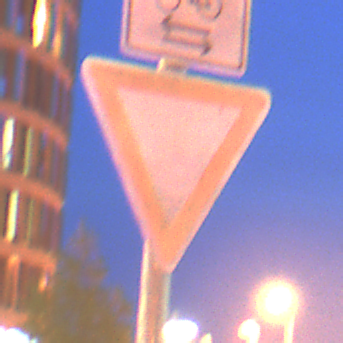
Verkehrszeichen: VorfahrtGewaehren
Zusatzzeichen oben: RichtungsangabeDurchPfeile9
Umgebung: Outdoor, Urban
Tageszeit: Night
Wetter: PartlyCloudy
Licht: Artificial
Jahreszeit: NotSpecified
Kontrast: HighContrast